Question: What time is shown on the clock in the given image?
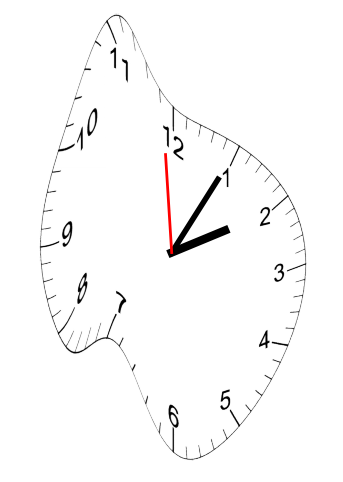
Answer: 02:04:59